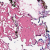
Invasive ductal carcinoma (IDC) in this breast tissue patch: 0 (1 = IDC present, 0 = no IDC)